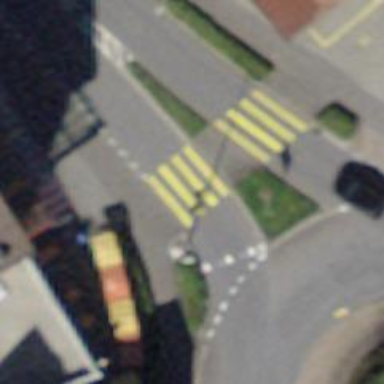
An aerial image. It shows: Zebra crossing with road island.